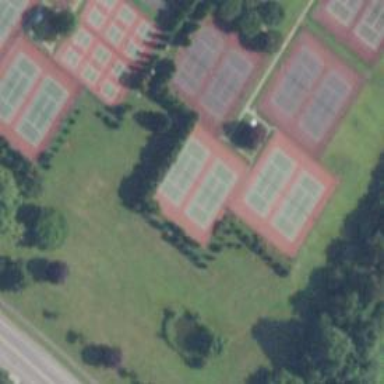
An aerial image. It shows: Tennis court on pitch designated for leisure land.